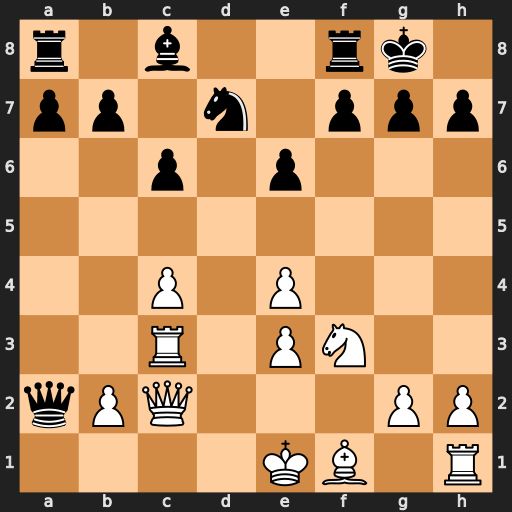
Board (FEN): r1b2rk1/pp1n1ppp/2p1p3/8/2P1P3/2R1PN2/qPQ3PP/4KB1R
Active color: w
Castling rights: K
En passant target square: -
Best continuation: Ra3 Qxa3 bxa3